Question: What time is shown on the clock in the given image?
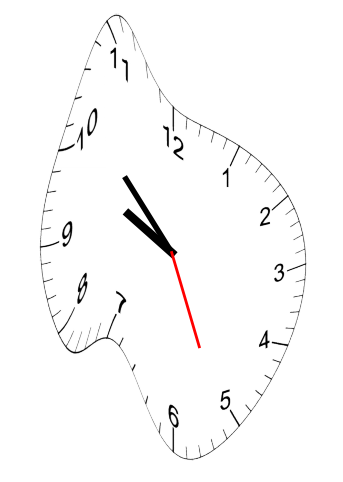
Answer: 09:52:26